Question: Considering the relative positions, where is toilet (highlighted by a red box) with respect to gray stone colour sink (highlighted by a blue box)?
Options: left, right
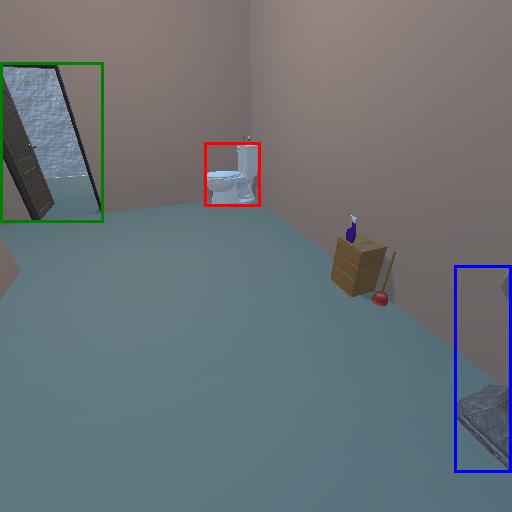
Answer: left